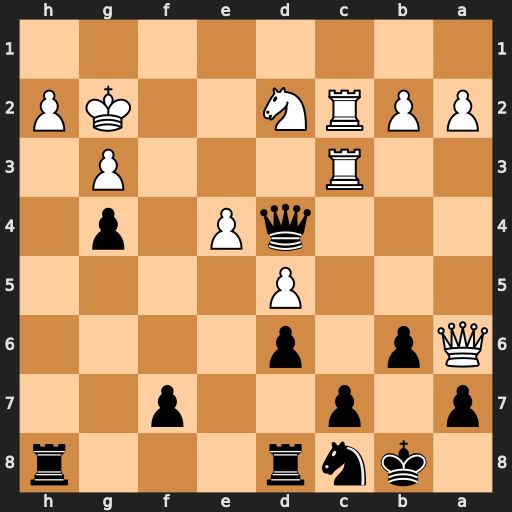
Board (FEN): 1knr3r/p1p2p2/Qp1p4/3P4/3qP1p1/2R3P1/PPRN2KP/8
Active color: b
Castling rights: -
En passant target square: -
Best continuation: Rxh2+ Kxh2 Qf2+ Kh1 Rh8#